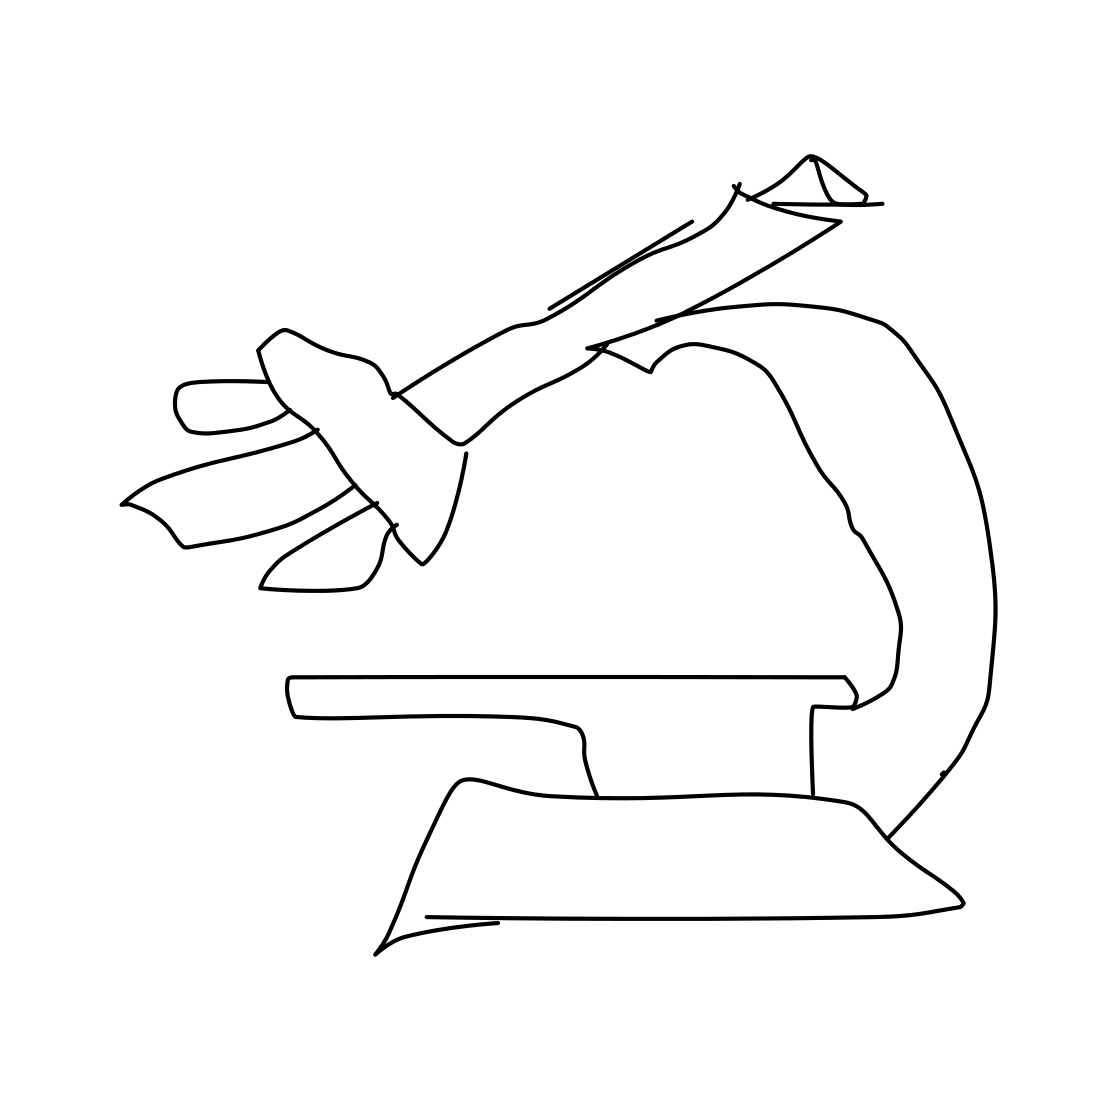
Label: microscope